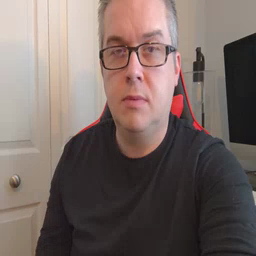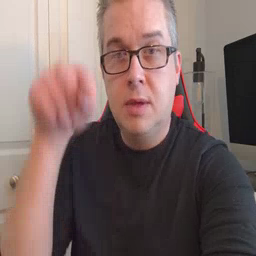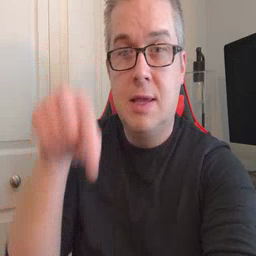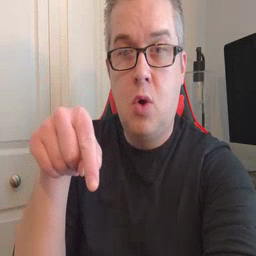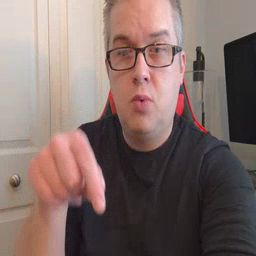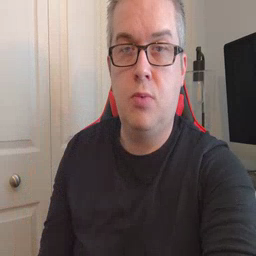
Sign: down